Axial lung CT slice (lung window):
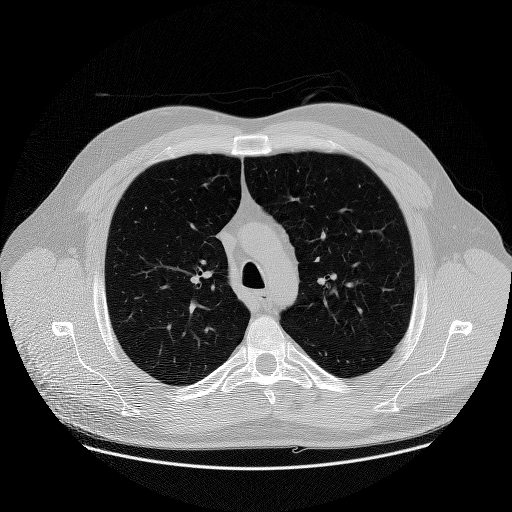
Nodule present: no